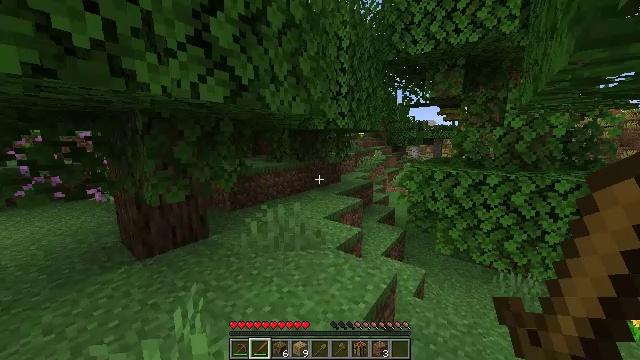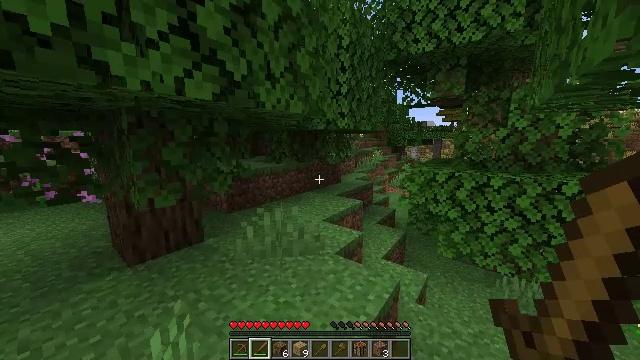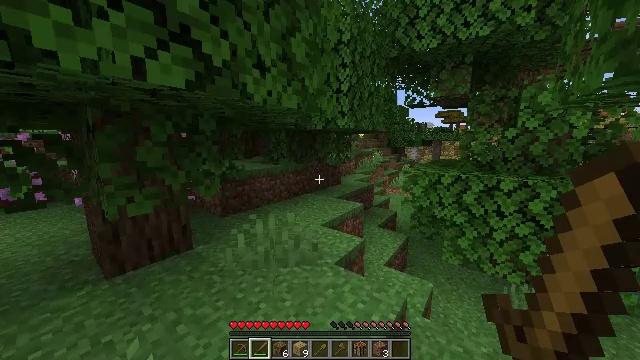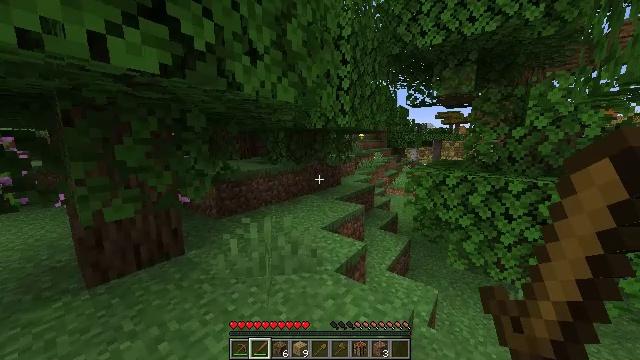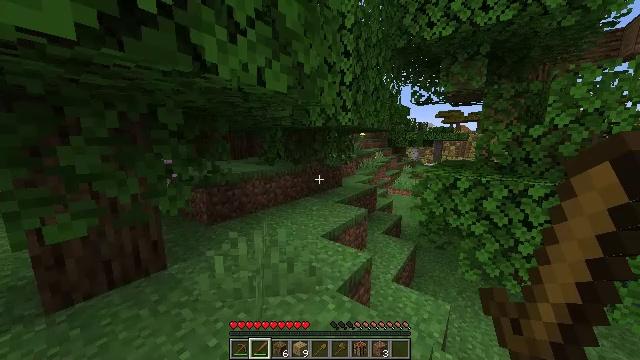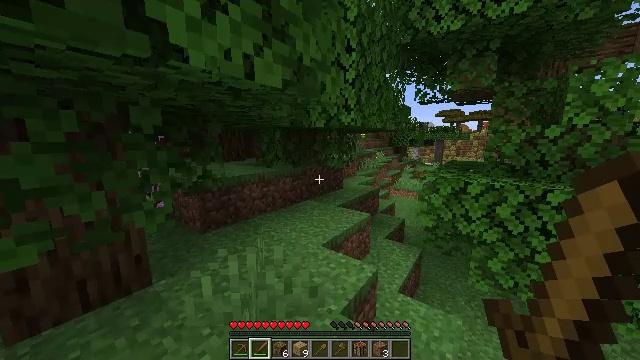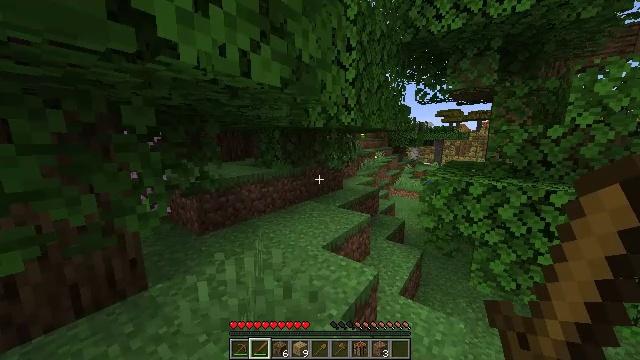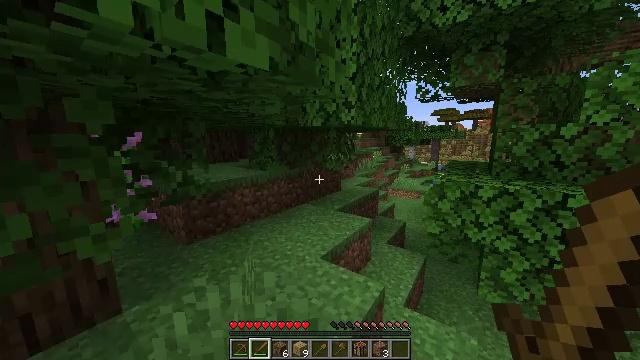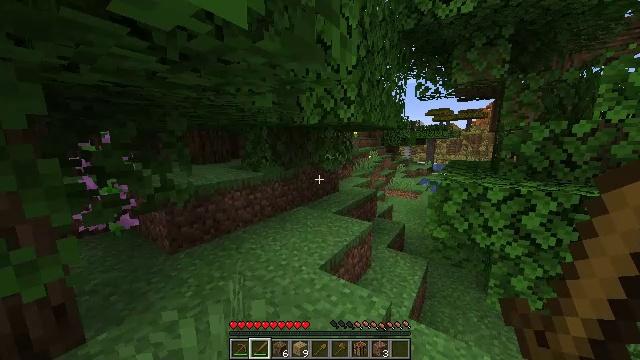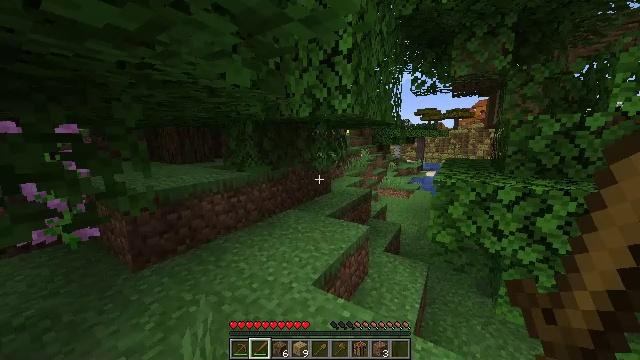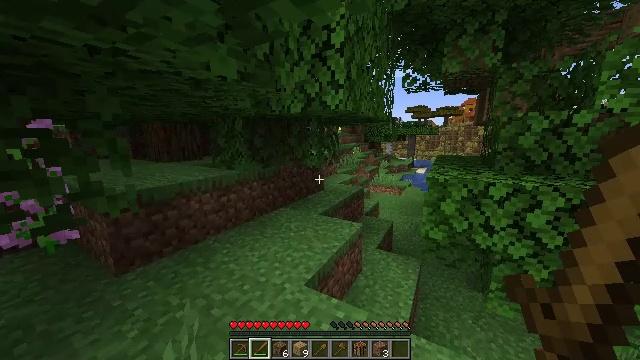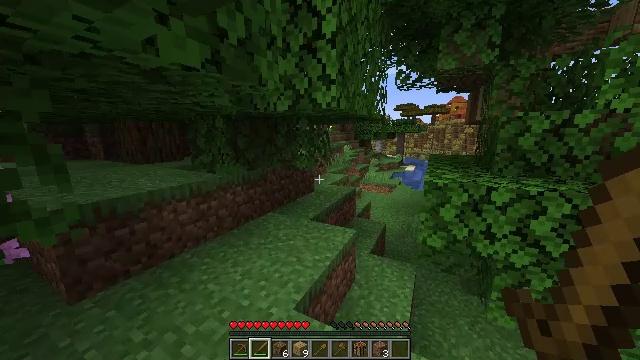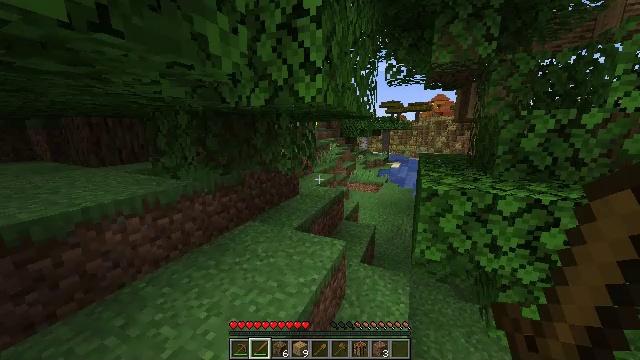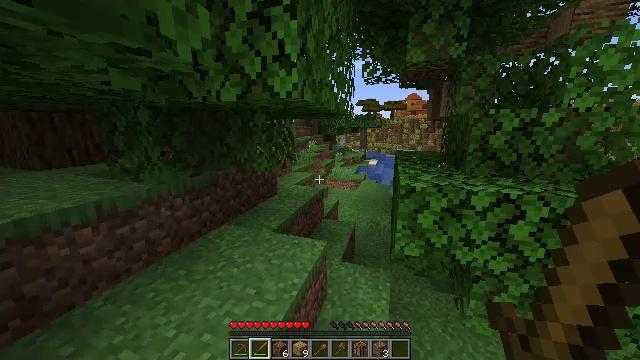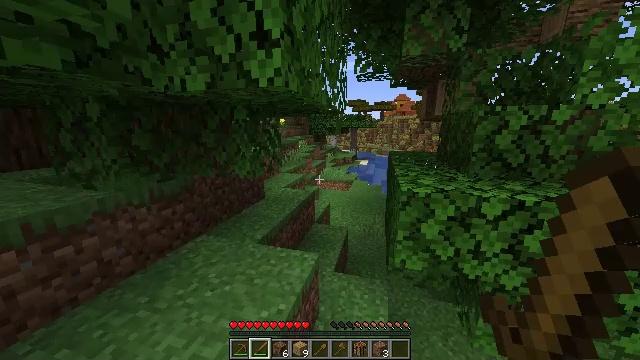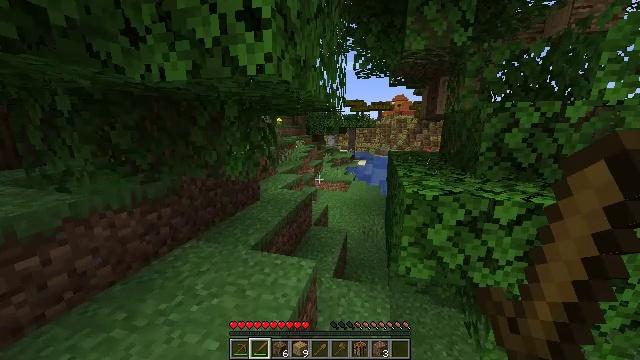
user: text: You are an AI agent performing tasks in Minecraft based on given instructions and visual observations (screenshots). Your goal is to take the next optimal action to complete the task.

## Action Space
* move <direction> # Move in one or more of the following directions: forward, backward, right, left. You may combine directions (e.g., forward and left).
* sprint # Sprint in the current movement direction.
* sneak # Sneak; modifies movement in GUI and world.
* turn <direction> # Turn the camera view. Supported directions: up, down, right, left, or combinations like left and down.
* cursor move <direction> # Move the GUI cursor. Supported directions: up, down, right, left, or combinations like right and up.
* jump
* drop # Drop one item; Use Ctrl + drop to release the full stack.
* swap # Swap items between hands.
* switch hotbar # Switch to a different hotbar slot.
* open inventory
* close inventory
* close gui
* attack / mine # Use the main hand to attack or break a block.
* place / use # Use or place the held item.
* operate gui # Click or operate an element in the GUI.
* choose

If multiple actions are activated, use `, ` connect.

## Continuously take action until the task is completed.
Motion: motion action
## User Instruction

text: Collect the grass block using a shovel.
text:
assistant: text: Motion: move forward, sprint
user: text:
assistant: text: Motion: move forward, sprint
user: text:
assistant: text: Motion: move forward, sprint
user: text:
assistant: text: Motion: move forward, sprint
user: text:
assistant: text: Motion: move forward, sprint
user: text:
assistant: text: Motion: move forward, sprint
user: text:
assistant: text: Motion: move forward, sprint
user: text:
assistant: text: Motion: move forward, sprint, turn right
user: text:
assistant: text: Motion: move forward, sprint, turn right
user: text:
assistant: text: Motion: move forward, sprint, turn right
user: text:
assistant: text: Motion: move forward, sprint, turn right
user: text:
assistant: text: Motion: move forward, sprint, turn right
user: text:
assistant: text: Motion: move forward, sprint, turn right
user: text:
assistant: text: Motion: move forward, sprint, turn right
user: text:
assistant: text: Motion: move forward, sprint
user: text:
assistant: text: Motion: move forward, sprint
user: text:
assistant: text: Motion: move forward, sprint
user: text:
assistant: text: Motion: move forward, sprint
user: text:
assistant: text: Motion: move forward, sprint
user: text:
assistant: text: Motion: move forward, sprint
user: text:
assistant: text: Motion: move forward, sprint
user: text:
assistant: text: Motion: move forward, sprint
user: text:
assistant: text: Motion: move forward, sprint
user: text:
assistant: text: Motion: move forward, sprint
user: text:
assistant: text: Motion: move forward, sprint
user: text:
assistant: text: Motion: move forward, sprint
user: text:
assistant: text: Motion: move forward, sprint
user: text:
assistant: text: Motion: move forward, sprint
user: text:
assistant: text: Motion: move forward, sprint
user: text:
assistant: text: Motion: move forward, sprint